Question: Count the number of objects in the diagram.
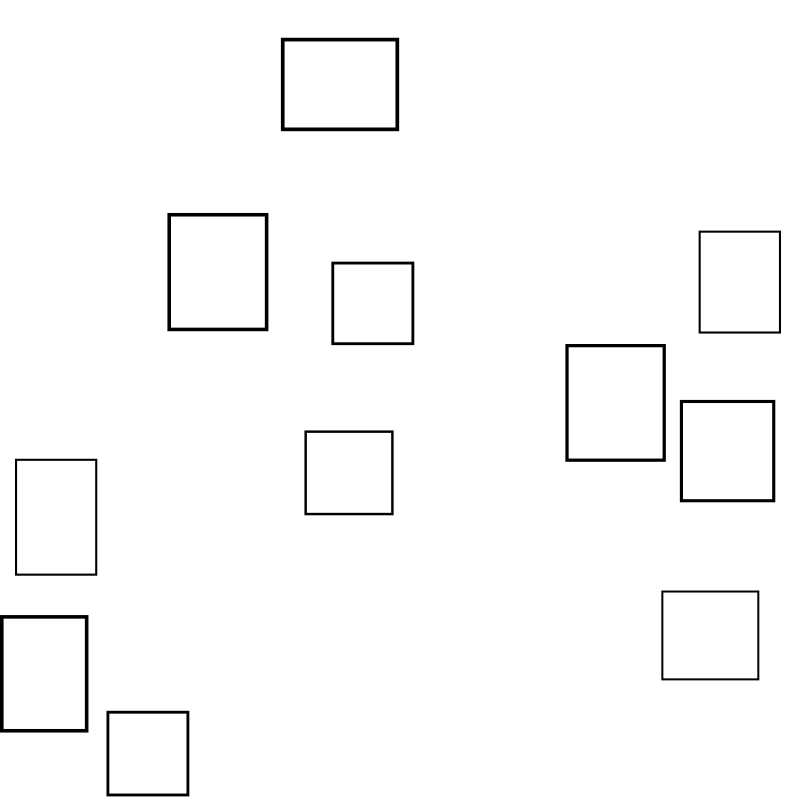
Answer: 11